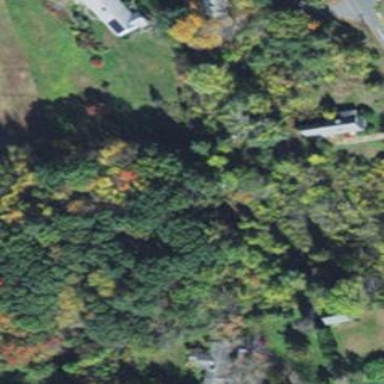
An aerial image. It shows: Serene woodland landscape.